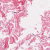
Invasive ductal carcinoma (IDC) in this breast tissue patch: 0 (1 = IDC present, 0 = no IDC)